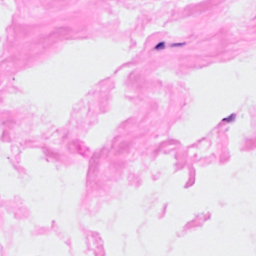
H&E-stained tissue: Breast